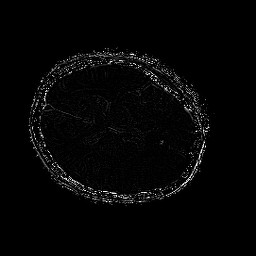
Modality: SWI
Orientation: axial
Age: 41
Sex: female
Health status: ill
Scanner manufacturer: philips
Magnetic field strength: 3 T
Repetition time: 0.031 s